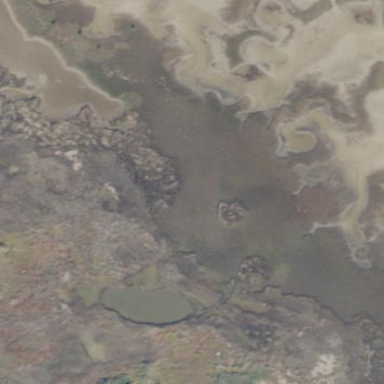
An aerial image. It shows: Tidalflat wetland in natural setting.